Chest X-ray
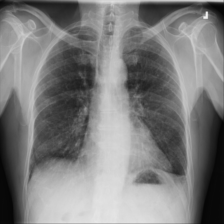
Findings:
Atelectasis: negative
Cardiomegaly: negative
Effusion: negative
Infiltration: negative
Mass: negative
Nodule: negative
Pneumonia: negative
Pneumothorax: negative
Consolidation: negative
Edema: negative
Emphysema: negative
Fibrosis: negative
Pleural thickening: negative
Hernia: negative